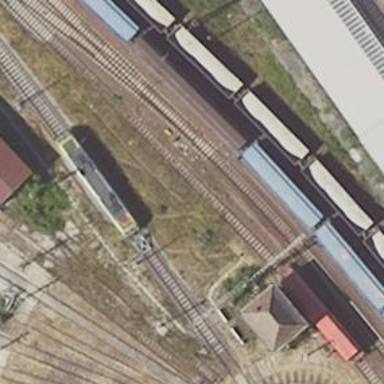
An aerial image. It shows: Railway siding for service.